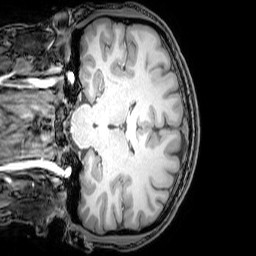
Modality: T1w
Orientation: coronal
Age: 21
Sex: male
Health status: healthy
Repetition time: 0.081 s
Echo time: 0.037 s